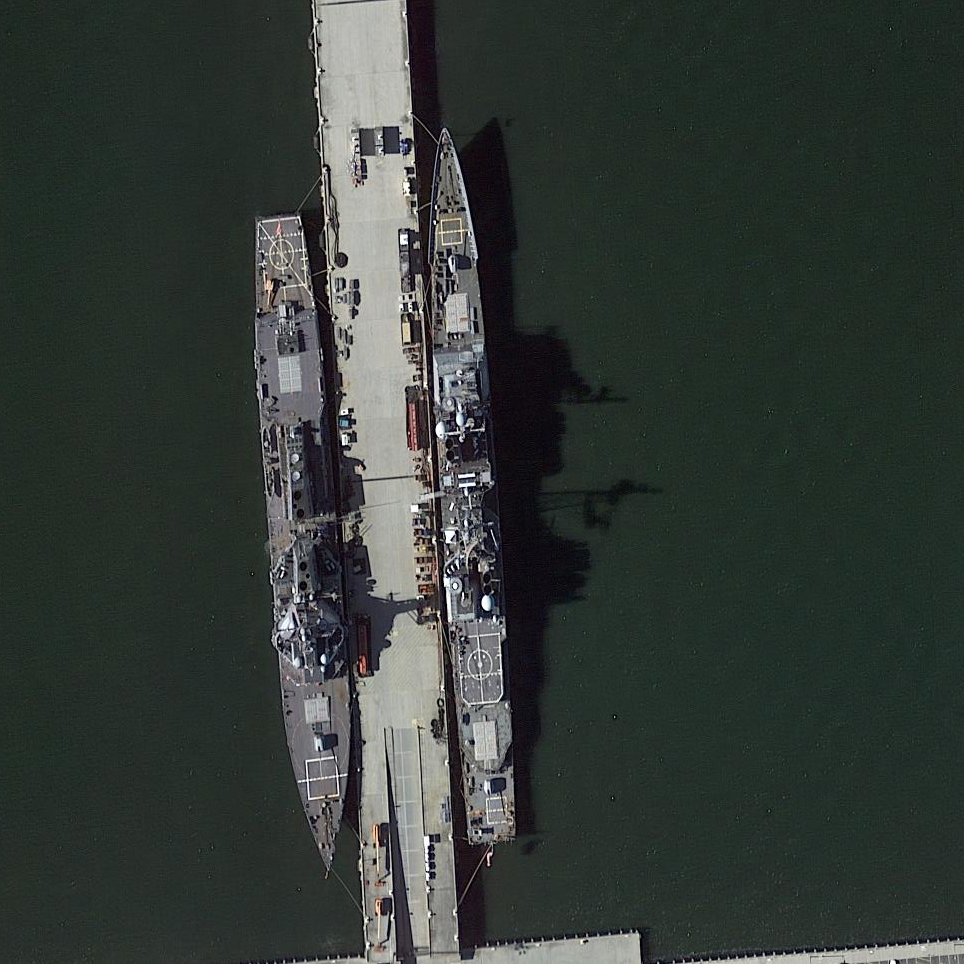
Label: cruiser